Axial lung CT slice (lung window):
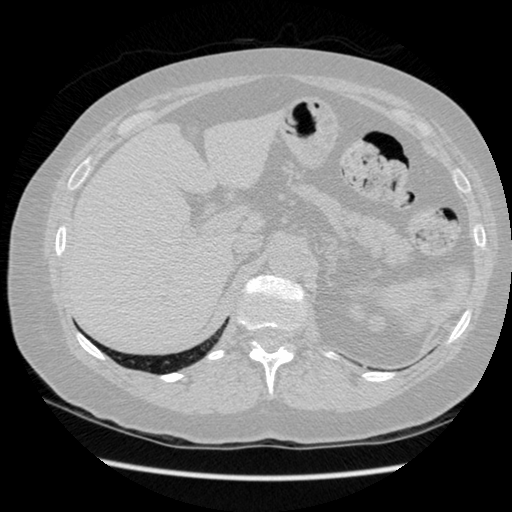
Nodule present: no